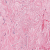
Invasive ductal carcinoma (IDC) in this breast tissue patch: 0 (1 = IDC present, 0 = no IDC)